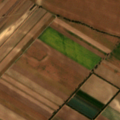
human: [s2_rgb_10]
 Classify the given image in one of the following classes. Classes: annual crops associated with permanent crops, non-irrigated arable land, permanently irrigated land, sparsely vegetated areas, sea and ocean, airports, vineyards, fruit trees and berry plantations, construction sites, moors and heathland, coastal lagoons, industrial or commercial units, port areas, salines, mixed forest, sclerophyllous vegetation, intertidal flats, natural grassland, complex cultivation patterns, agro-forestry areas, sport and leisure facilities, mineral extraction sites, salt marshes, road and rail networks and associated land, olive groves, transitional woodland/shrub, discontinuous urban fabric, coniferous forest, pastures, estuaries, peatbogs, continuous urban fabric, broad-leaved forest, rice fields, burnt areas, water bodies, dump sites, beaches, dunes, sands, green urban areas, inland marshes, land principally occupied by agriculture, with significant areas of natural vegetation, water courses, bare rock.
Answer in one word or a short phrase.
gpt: non-irrigated arable land